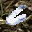
Label: 6